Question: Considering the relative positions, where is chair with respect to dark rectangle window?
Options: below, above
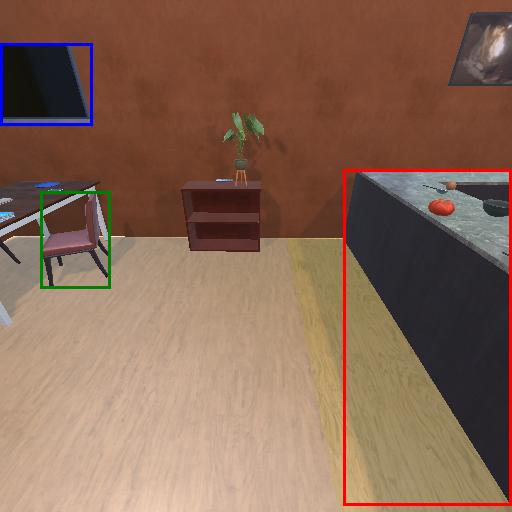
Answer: below